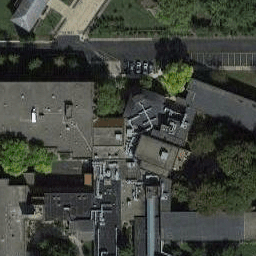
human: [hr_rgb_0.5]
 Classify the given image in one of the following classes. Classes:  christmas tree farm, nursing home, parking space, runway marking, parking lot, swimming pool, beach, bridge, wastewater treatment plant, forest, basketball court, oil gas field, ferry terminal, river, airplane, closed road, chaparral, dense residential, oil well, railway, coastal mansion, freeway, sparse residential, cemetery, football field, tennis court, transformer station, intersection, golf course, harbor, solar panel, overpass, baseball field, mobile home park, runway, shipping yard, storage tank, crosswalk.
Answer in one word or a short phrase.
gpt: nursing home